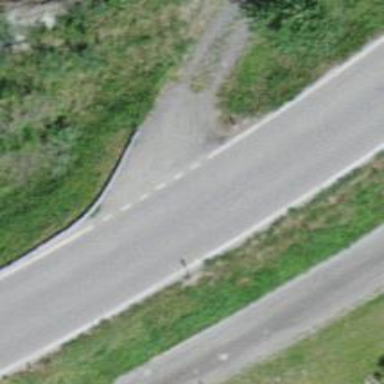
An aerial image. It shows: Asphalt road classified as tertiary.